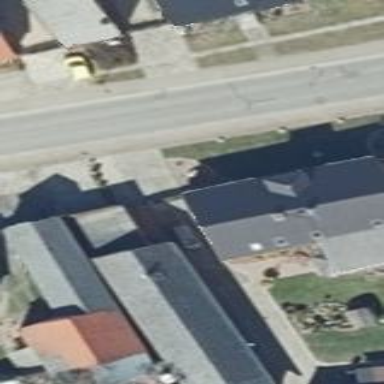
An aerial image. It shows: Building with gabled roof. The roof orientation is along the building's structure.